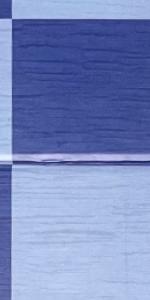
Label: Empty